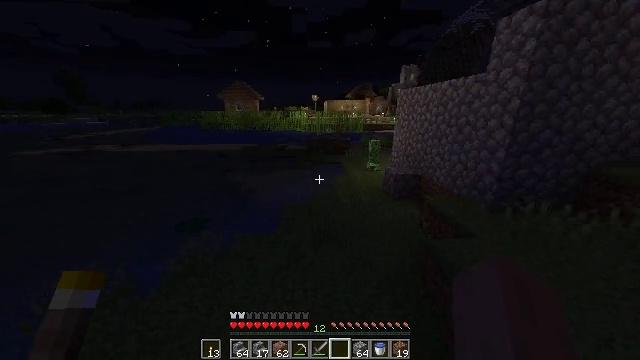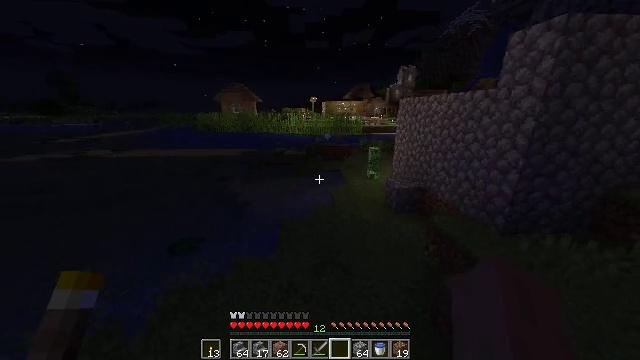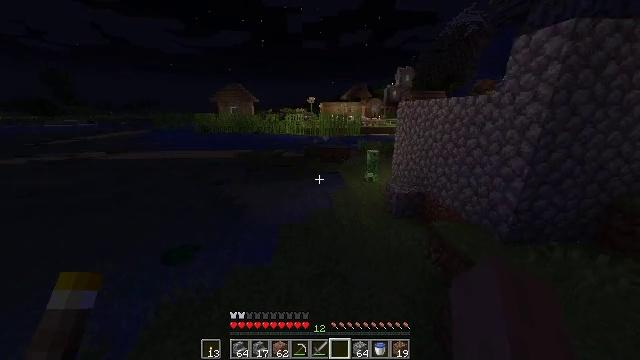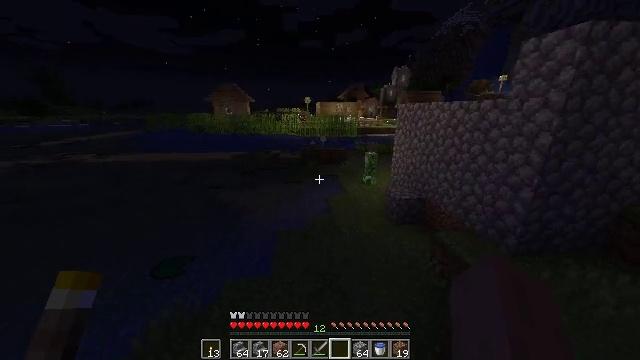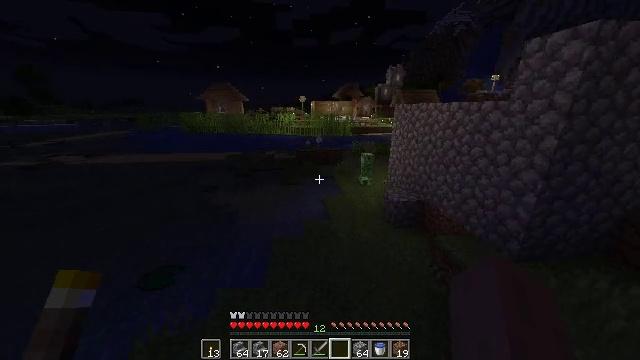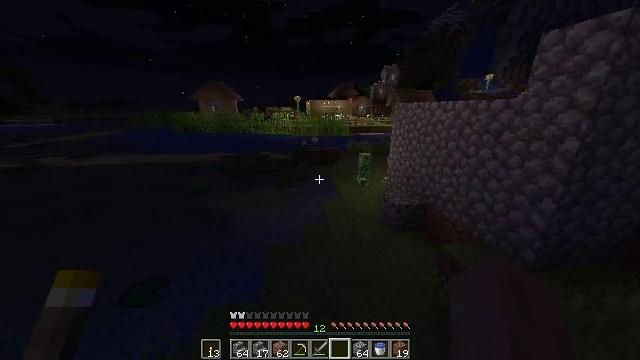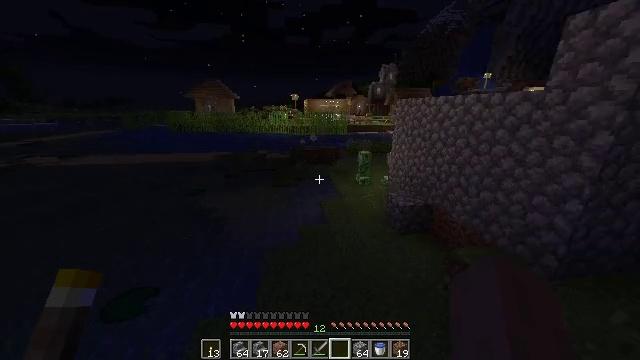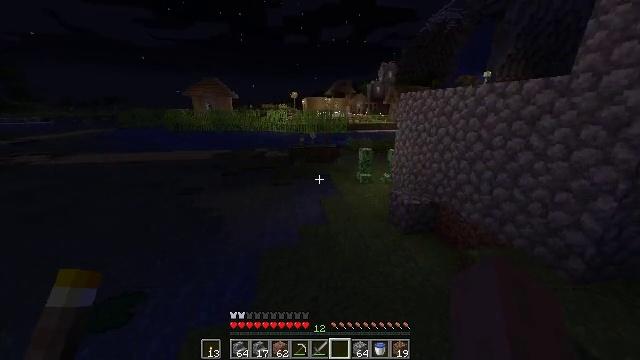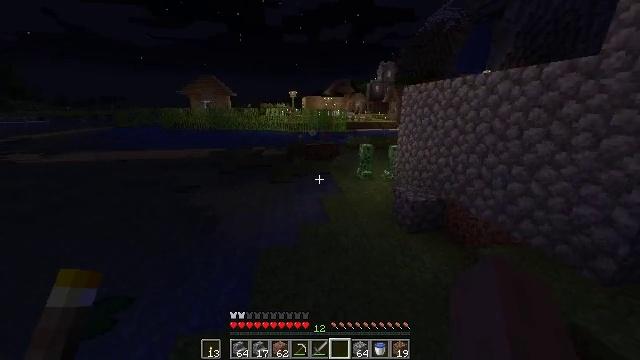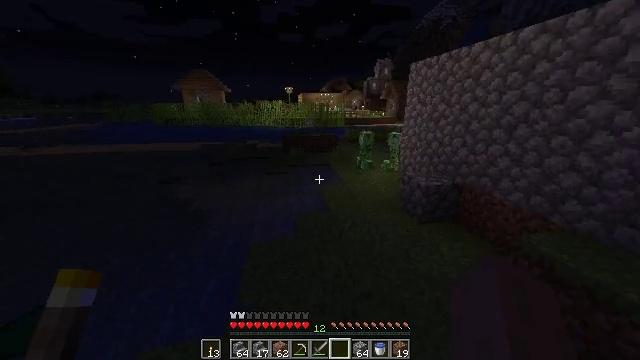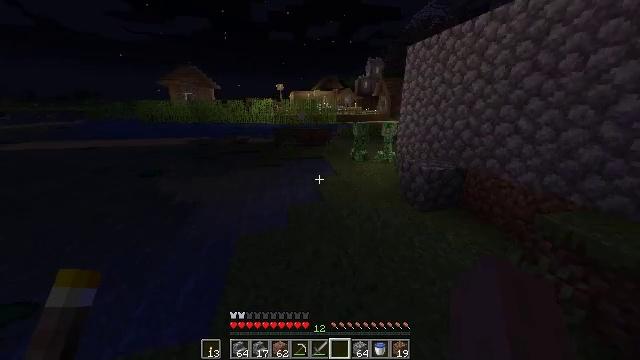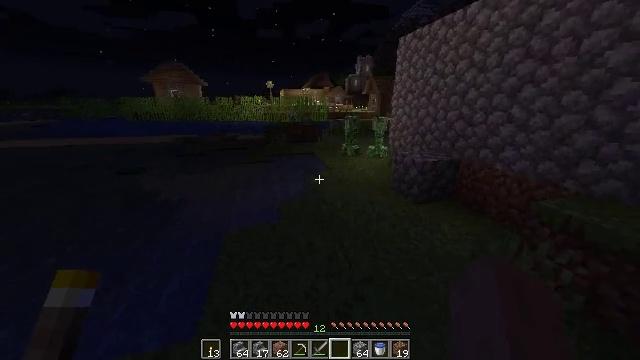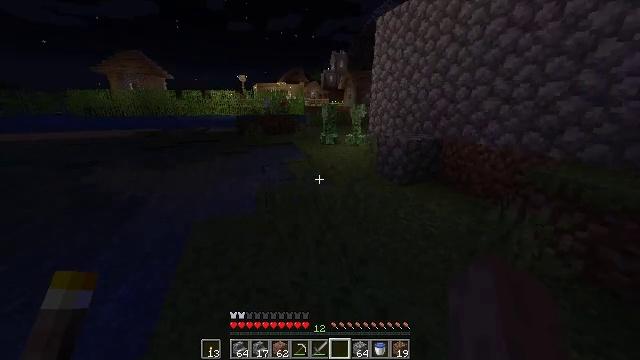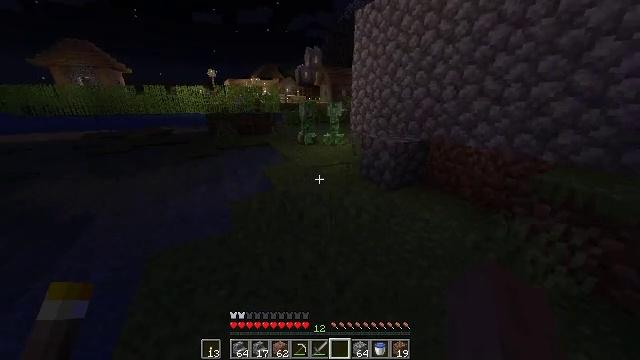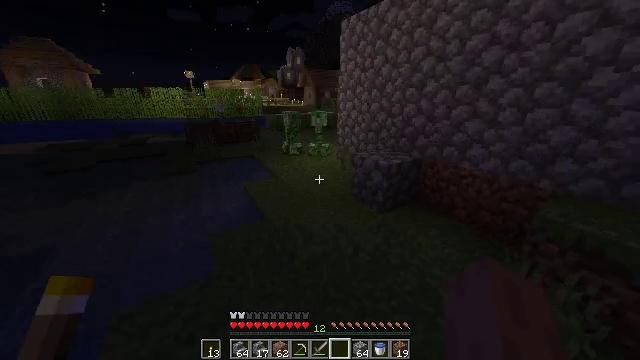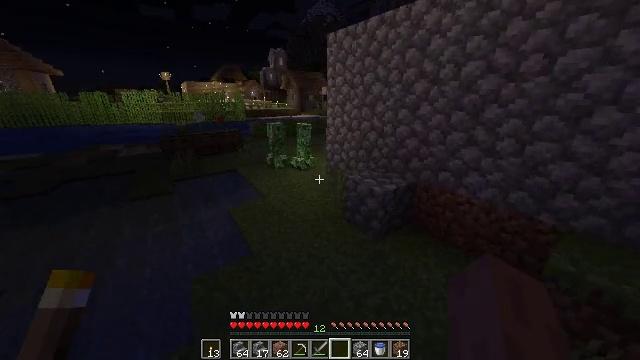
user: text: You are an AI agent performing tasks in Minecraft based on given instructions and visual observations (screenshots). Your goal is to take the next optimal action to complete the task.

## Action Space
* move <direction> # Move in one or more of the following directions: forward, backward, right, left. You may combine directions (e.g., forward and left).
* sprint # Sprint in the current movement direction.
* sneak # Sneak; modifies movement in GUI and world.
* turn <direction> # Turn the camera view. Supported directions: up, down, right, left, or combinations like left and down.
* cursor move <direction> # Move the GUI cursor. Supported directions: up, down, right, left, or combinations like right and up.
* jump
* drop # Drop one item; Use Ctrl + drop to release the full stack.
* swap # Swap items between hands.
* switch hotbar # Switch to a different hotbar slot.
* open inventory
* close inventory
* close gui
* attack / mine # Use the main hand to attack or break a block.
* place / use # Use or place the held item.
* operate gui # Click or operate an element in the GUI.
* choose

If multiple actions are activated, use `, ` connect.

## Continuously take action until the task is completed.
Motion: motion action
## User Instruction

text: Mine the iron door to remove it.
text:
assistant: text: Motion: move forward, sprint, attack / mine, jump
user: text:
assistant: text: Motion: move forward, sprint, attack / mine, jump
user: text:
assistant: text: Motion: move forward, sprint, attack / mine, jump
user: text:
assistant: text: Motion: move forward, sprint, turn right, attack / mine, jump
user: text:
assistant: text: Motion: move forward, sprint, turn right, attack / mine, jump
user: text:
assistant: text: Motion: move forward, sprint, attack / mine, jump
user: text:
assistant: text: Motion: move forward, sprint, attack / mine, jump
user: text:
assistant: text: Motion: move forward, sprint, attack / mine, jump
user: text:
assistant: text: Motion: move forward, sprint, attack / mine, jump
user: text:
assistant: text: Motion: move forward, sprint, turn right, attack / mine, jump
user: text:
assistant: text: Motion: move forward, sprint, turn right, attack / mine, jump
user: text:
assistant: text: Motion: move forward, sprint, turn right, attack / mine, jump
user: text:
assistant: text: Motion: move forward, sprint, turn right, attack / mine, jump
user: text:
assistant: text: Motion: move forward, sprint, turn right, attack / mine, jump
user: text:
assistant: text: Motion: move forward, sprint, turn right, attack / mine, jump
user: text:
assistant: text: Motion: move forward, sprint, attack / mine, jump
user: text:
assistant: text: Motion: move forward, sprint, attack / mine, jump
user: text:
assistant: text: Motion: move forward, sprint, attack / mine, jump
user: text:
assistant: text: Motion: move forward, sprint, attack / mine, jump
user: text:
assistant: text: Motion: move forward, sprint, attack / mine, jump
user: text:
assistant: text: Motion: move forward, sprint, attack / mine, jump
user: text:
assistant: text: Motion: move forward, sprint, attack / mine, jump
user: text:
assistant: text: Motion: move forward, sprint, turn left, attack / mine, jump
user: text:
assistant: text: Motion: move forward, sprint, turn left, attack / mine, jump
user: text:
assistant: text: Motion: move forward, sprint, turn left and down, attack / mine, jump
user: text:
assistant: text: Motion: move forward, sprint, turn left and down, attack / mine, jump
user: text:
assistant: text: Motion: move forward, sprint, turn left and down, attack / mine, jump
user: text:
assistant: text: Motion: move forward, sprint, turn left, attack / mine, jump
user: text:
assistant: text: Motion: move forward, sprint, turn left, attack / mine, jump
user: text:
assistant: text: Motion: move forward, sprint, turn left, attack / mine, jump